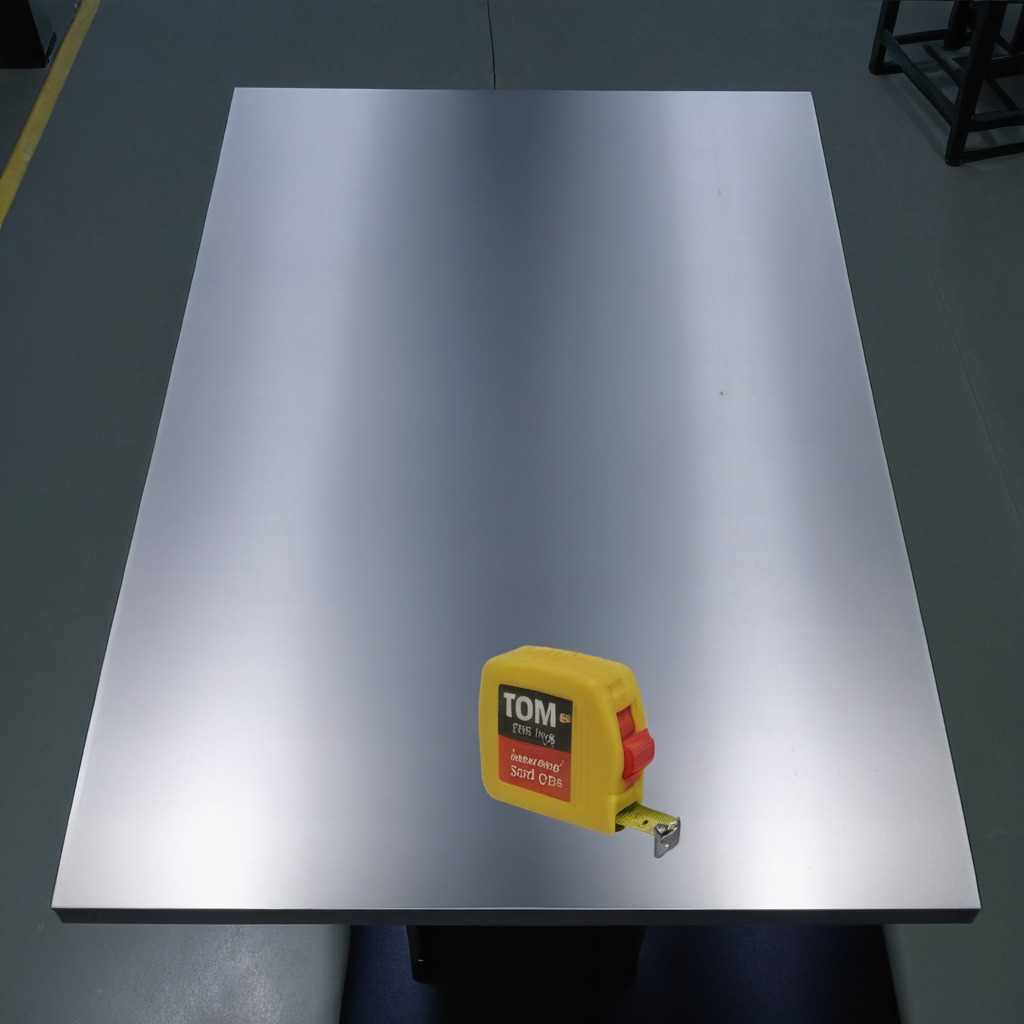
A measuring tape is lying on a clean empty table in a basement in the evening.